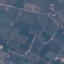
Land use / land cover: PermanentCrop